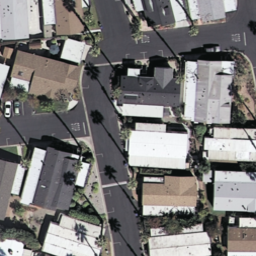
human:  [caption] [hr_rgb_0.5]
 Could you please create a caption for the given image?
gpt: Many mobile homes arranged in lines in the mobile home park and some roads go through this area .

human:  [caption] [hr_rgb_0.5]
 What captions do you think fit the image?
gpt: Many mobile homes arranged in lines in the mobile home park .

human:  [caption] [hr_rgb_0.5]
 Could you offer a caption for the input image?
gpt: Lots of mobile homes with plants surrounded in the mobile home park .

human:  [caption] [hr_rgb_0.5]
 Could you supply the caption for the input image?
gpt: Many mobile homes are closed to each other in the mobile home park .

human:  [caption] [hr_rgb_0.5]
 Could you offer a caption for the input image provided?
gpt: Lots of mobile homes are closed to each other and some roads go through this area .